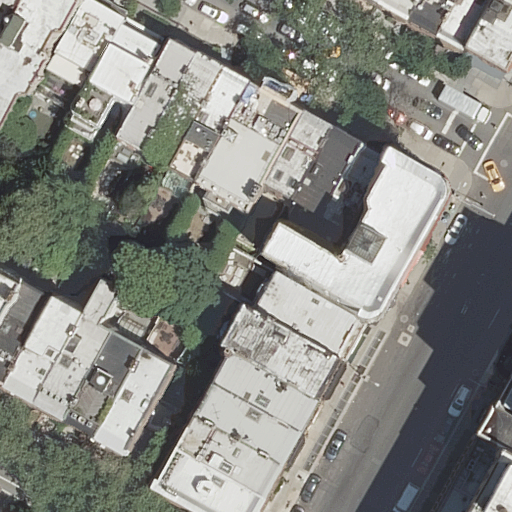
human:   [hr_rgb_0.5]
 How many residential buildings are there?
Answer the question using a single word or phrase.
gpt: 31

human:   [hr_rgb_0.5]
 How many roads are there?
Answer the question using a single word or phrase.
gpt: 3

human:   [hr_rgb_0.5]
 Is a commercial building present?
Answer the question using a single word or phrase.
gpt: no

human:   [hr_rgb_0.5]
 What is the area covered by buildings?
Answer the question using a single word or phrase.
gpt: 4597m2

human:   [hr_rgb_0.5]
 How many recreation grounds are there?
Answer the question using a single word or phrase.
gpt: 0

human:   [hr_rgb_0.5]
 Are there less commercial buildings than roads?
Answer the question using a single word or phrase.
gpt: yes

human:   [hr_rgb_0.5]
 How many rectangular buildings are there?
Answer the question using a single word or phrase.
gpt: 26

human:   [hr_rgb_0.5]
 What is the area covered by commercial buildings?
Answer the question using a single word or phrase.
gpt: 0m2

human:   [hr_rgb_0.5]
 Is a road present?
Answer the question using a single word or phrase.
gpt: yes

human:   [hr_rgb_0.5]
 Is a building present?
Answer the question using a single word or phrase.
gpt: yes

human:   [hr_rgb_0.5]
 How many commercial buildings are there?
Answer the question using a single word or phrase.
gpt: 0

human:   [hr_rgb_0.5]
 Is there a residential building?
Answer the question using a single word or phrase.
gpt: yes

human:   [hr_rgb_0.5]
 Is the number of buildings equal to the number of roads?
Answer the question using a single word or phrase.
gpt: no

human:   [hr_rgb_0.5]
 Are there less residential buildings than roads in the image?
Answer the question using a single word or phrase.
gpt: no

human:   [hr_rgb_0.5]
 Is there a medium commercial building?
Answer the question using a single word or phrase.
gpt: no

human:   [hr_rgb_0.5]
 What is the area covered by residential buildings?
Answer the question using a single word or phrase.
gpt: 4597m2

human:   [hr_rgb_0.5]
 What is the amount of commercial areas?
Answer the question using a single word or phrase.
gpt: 0

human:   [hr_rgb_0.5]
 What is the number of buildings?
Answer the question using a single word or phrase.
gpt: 31

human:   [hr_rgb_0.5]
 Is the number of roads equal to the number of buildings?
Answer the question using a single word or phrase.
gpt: no

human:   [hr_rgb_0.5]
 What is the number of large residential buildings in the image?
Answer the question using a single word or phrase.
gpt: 1

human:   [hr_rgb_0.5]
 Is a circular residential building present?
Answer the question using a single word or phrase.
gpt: no

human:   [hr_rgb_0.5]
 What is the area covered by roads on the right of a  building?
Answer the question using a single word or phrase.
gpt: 0m2

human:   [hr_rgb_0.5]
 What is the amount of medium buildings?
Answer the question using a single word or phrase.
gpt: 21

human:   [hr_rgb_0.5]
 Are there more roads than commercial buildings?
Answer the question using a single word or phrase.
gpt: yes

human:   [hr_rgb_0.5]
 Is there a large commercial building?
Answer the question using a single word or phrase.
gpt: no

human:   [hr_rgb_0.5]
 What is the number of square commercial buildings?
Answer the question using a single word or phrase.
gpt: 0

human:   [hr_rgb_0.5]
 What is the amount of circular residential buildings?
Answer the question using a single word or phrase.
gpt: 0

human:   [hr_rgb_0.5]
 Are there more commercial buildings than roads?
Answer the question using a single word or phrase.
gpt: no

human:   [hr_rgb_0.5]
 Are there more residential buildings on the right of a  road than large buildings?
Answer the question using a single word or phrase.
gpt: yes

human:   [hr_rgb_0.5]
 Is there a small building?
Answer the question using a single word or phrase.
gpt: yes

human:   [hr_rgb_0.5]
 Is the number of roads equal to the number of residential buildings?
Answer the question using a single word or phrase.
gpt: no

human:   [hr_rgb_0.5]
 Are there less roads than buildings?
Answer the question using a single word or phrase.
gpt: yes

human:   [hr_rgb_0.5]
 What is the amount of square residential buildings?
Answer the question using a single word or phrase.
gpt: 0

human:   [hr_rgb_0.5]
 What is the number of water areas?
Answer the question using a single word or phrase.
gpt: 0

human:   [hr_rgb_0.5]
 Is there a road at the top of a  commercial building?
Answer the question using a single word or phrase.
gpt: no

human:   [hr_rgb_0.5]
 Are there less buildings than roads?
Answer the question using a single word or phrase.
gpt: no

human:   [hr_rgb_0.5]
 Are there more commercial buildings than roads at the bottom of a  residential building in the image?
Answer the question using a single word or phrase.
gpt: no

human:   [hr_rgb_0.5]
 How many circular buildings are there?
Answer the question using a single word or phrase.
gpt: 0

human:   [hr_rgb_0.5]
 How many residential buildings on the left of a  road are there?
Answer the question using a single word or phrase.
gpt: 24

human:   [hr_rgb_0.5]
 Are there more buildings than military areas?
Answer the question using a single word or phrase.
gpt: yes

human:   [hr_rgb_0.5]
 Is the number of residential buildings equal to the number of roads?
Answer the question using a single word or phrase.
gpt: no

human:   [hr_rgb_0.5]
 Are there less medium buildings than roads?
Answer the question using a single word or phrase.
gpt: no

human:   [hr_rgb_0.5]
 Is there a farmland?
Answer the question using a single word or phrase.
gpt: no

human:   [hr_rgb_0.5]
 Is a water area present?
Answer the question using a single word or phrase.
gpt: no

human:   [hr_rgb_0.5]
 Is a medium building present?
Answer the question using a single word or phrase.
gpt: yes

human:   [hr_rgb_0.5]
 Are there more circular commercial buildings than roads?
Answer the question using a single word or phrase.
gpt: no

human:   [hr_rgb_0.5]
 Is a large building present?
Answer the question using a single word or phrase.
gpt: yes

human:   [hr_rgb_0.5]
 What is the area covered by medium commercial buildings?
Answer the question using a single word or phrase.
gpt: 0m2

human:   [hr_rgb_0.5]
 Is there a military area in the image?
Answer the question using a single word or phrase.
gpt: no

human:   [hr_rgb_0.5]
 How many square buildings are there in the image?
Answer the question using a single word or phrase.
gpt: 0

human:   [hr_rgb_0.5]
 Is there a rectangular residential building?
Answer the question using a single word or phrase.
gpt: yes

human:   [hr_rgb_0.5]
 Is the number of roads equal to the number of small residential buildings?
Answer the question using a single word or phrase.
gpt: no

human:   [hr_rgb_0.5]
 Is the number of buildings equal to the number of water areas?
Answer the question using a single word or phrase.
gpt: no

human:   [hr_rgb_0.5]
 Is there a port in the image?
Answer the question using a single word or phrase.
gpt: no

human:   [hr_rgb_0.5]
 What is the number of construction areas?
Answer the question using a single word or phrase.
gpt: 0

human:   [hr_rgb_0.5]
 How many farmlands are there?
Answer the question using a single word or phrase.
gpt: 0

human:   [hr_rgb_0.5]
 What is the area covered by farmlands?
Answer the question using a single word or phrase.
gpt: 0m2

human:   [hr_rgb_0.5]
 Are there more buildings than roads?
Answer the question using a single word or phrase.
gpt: yes

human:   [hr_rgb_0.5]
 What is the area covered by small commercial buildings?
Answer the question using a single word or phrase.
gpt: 0m2

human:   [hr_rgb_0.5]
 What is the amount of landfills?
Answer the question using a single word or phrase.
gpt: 0

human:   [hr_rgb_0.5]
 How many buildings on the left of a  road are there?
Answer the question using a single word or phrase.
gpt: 24

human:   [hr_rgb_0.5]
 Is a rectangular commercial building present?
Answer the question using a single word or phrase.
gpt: no

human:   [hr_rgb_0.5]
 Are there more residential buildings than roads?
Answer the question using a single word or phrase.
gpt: yes

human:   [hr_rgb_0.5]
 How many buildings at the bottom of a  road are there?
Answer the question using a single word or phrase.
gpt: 19